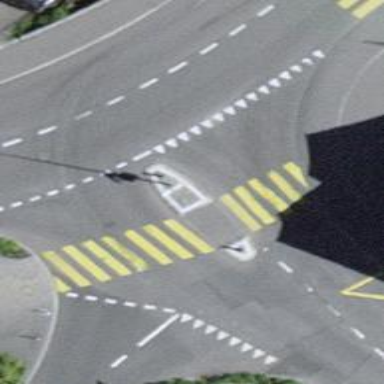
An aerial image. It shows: Asphalt footway with marked zebra crossing. The crossing includes island.